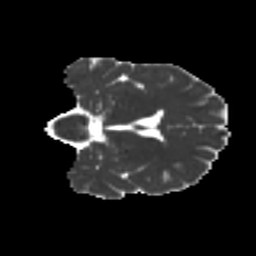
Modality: MD
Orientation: coronal
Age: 29
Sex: male
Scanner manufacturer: ge
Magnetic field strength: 3 T
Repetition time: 7.8 s
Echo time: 0.0607 s